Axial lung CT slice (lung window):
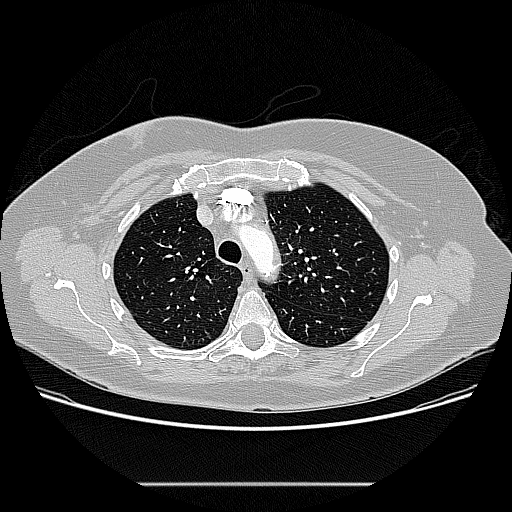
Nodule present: no